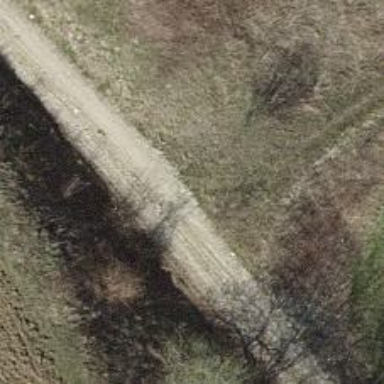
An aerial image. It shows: Well-maintained track road with grade 1 tracktype.